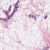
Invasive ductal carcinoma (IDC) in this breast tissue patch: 0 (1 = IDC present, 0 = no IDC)